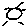
Label: sun